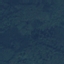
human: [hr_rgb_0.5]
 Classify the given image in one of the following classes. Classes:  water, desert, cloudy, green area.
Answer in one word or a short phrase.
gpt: green area